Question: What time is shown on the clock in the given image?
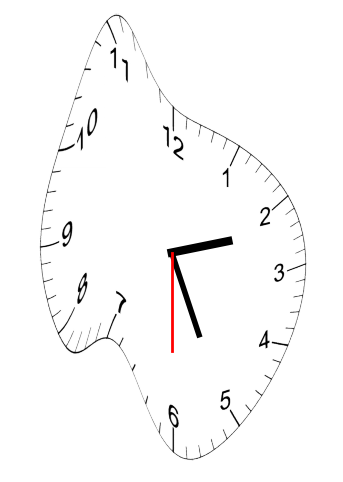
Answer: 02:25:30